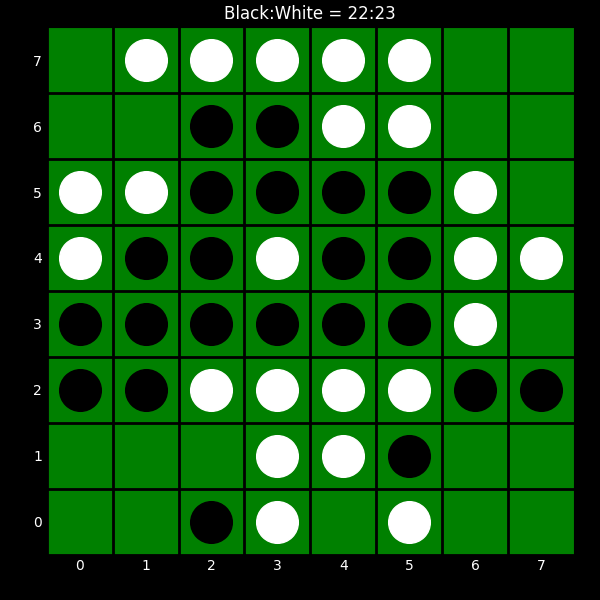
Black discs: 22
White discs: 23